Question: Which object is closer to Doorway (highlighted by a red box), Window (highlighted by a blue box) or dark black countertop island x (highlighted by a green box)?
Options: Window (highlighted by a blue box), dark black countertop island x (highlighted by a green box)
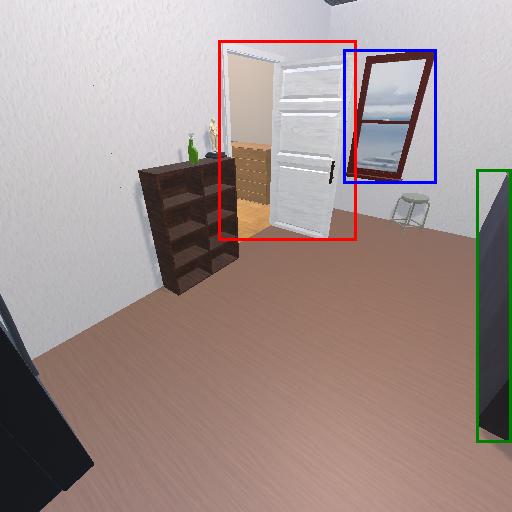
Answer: Window (highlighted by a blue box)